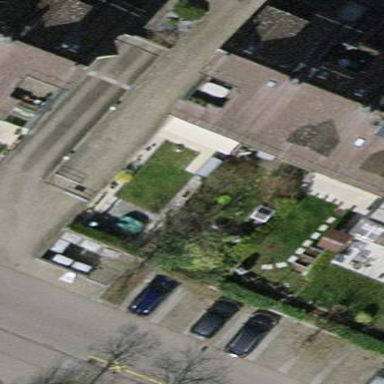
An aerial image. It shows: Terrace building.